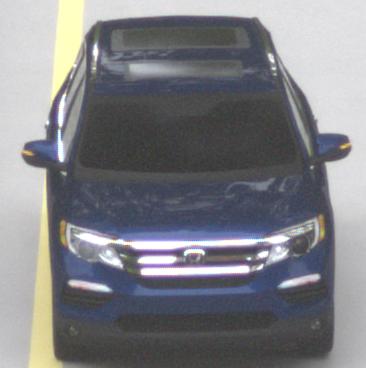
Make: Honda
Model: Pilot
Detailed model: 3
Model produced from: 2015
Model produced until: 2022
Doors: 5
Color: blue
Road condition: dry road
Daytime: morning or afternoon
Contrast: low contrast